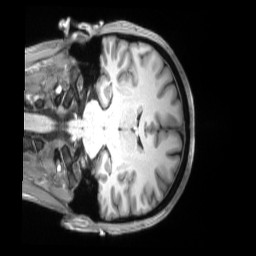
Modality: T1w
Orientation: coronal
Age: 25
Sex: female
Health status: ill
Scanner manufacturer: siemens
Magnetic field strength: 3 T
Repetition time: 2.2 s
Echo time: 0.00157 s